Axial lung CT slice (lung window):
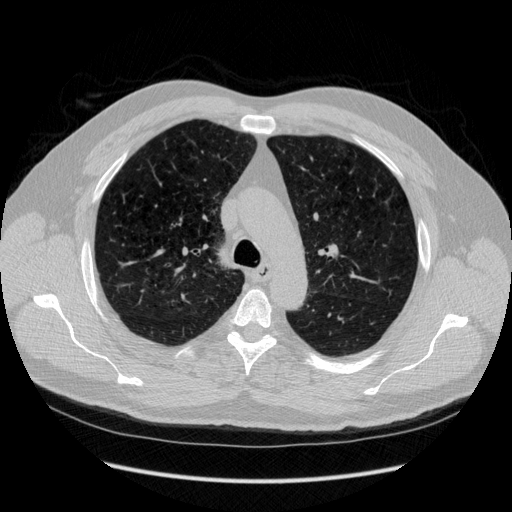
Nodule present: no